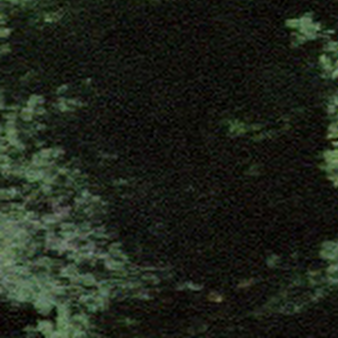
Label: other